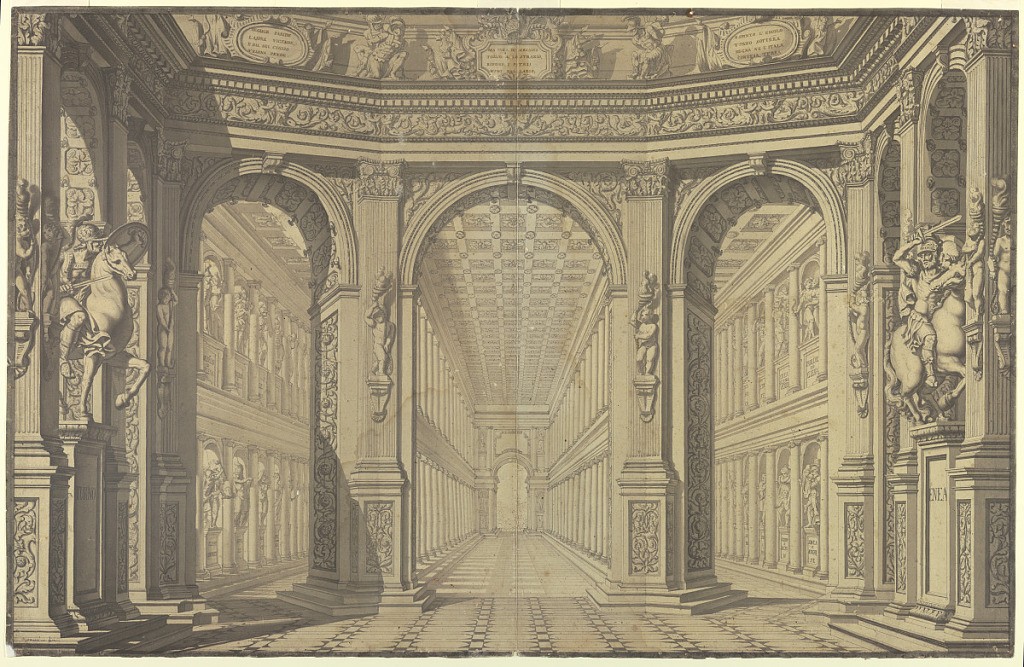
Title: Stage Design: Columned Hall with Sculpture and Inscriptions Relating to the Aenead
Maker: Ludovico Ottavio Burnacini, Italian, 1636–1707
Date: late 17th century
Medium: Pen and black ink, brush and wash on wove paper
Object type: Drawing
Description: Horizontal rectangle showing large room elaborately decorated with sculptures and ornaments in Roman style opening into a vast hall with aisles at either side separated by walls made of columns. Walls ecorated with niches between columns containing sculptures of ancient heroes.  Devices in Italian on cartouches on cornice.  (Battle of Aneas and Turnus, King of the Rutilians - foreground; participants in Trojan War--background).